Field crop: maize
Growth stage: 2
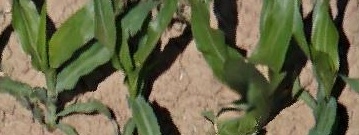
Species: maize